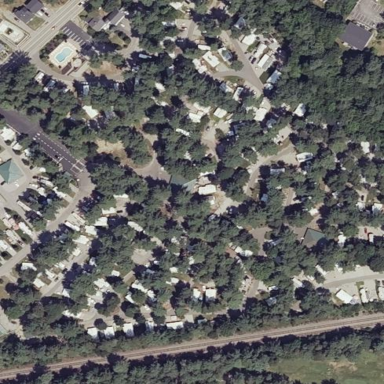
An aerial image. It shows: Campsite designated for tourism.